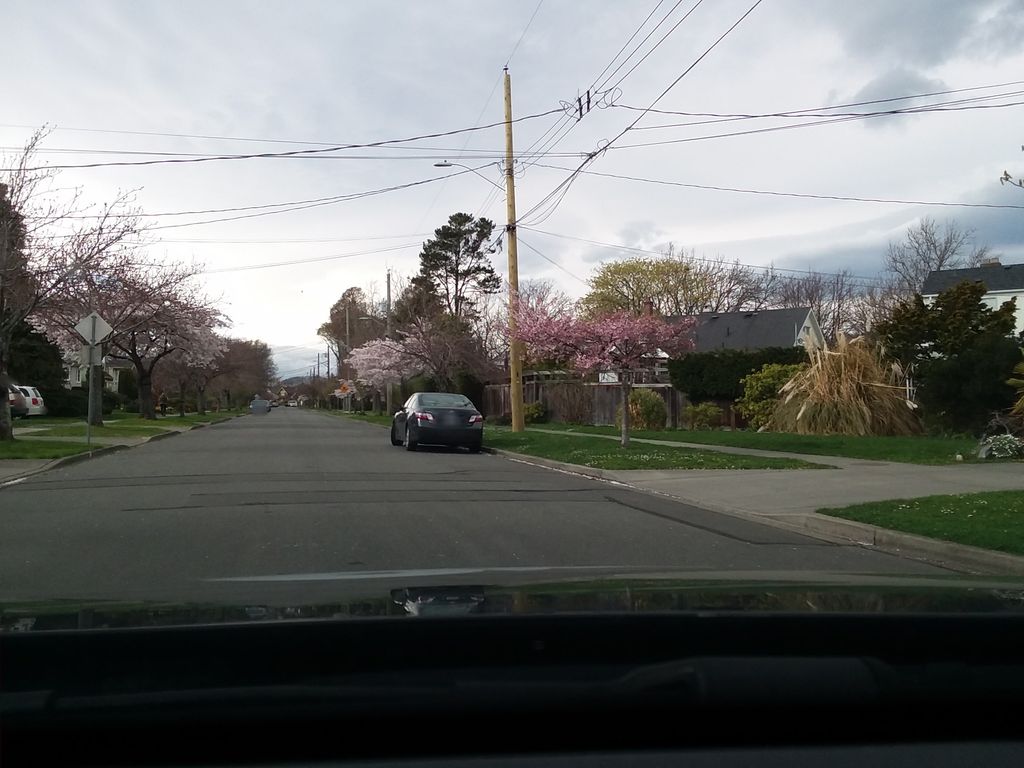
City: victoria